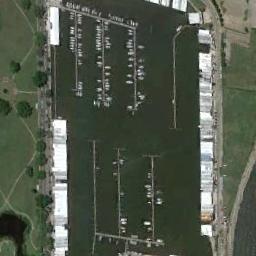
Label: harbor